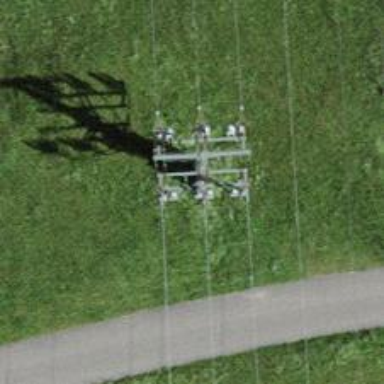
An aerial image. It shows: Three power lines with cables.